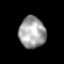
Tissue: prostate
Cell type: T cells
Senescence score: 0.3159
Nuclear area (px): 813
Mean DAPI intensity: 162.451